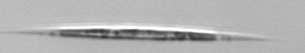
Label: Calciosolenia_brasiliensis